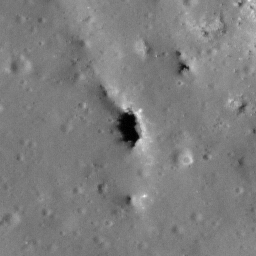
Pit: Lalande 13
Host crater: Lalande
Host type: impact_melt
Lunar coordinates: latitude -4.357, longitude 351.305